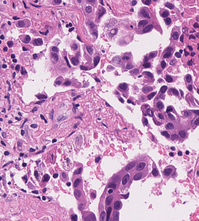
Tumor epithelial tissue: yes
Tumor-associated stroma tissue: yes
Normal tissue: no